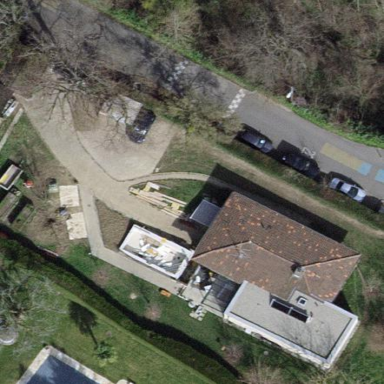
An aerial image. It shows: Garden enclosed by fence.